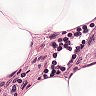
Metastatic tissue present: no